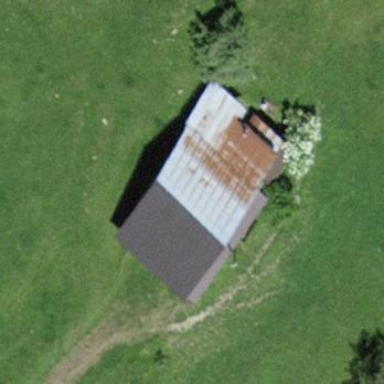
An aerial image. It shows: Barn.